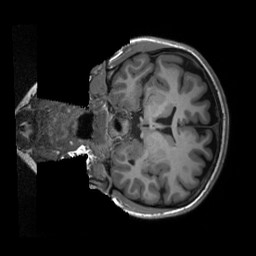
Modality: T1w
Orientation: coronal
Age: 20
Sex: female
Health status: healthy
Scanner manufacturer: siemens
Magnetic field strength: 3 T
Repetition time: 2.3 s
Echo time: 0.00229 s